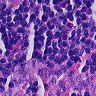
Metastatic tissue present: no